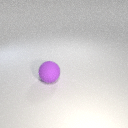
large purple rubber sphere